Question: I have problem with lazy loading in many-to-many. There is no exception and there are rows in database but lazy loading returns 0 rows. Do you know why?
MAPPING:
'''
<class name="Riesitel" table="riesitel" lazy="true" >
<composite-id>
<key-many-to-one lazy="false" name="os_udaje">
<column name="os_cislo" sql-type="integer" not-null="true" />
</key-many-to-one>
<key-many-to-one lazy="false" name="projekt_etapa">
<column name="rok" not-null="true" />
<column name="id_projektu" not-null="true" />
<column name="id_fakulty" not-null="true" />
</key-many-to-one>
</composite-id>
<bag name="riesitel_rolas" inverse="true" cascade="none" table="riesitel_rola">
<key>
<column name="os_cislo"/>
<column name="rok"/>
<column name="id_projektu"/>
<column name="id_fakulty"/>
<!-- <column name="id_rola" sql-type="Char"/> -->
</key>
<many-to-many class="Rola_v_projekte">
<column name="id_rola"/>
</many-to-many>
</bag>
<class name="Rola_v_projekte" table="rola_v_projekte" lazy="true" >
<id name="id_rola">
<column name="id_rola" sql-type="integer" not-null="true" />
<generator class="sequence">
<param name="sequence">id_rola_seq</param>
</generator>
</id>
<bag name="riesitel_rolas" inverse="true" cascade="none" table="riesitel_rola">
<key>
<column name="id_rola" />
</key>
<many-to-many class="Riesitel">
<column name="os_cislo"/>
<column name="rok"/>
<column name="id_projektu"/>
<column name="id_fakulty"/>
</many-to-many>
</bag>
'''
DB model:

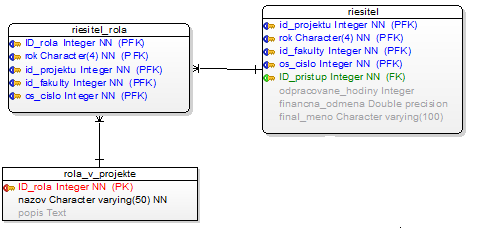
Answer: I do not kwnow exactly why.. but: i think it is bug in NHibernate.. When i change my databese to non-composite id and change mapping all start working regurely: